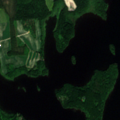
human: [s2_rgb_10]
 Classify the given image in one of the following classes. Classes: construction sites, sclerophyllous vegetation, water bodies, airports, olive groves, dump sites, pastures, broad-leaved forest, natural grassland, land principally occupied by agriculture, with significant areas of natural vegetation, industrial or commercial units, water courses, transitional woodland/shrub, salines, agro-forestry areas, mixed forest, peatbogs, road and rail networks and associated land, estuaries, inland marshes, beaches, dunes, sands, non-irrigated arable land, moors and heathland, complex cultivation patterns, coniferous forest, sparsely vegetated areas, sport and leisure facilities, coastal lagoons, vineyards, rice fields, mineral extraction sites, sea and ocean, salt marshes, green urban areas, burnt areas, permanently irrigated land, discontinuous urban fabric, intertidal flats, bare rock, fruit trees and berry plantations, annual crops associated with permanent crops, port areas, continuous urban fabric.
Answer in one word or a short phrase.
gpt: land principally occupied by agriculture, with significant areas of natural vegetation, mixed forest, water bodies